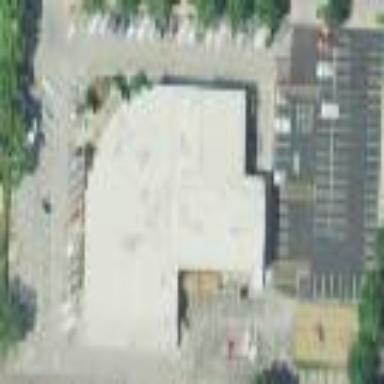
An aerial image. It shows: Parking area with surface.